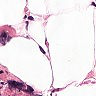
Metastatic tissue present: no